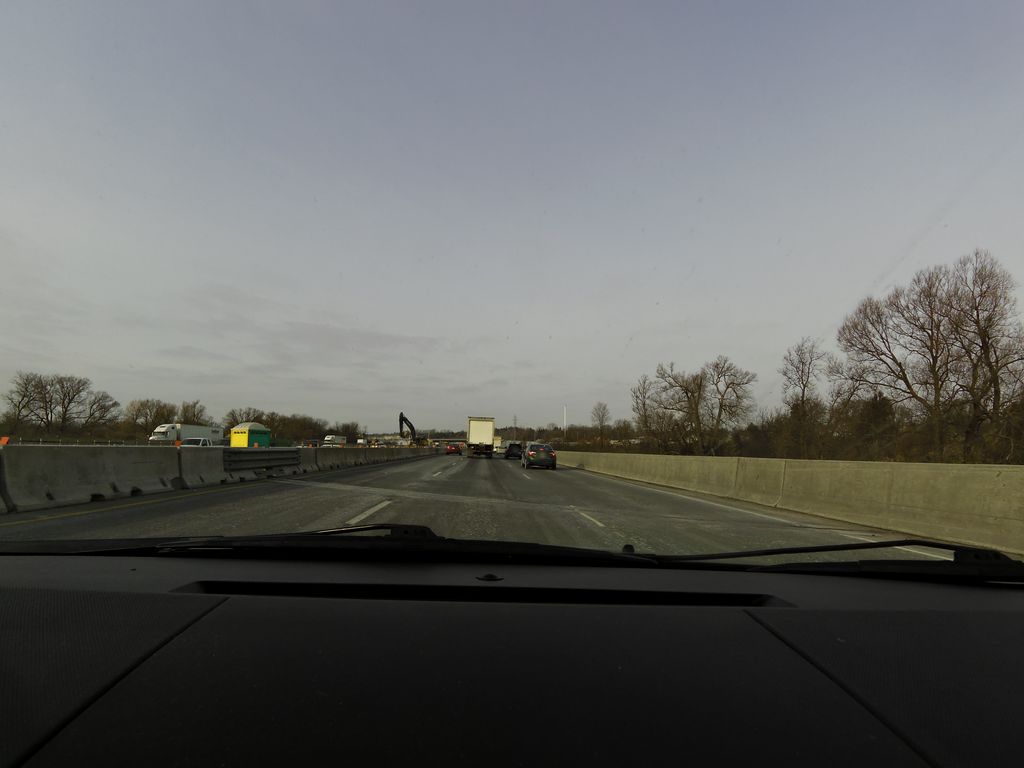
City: kitchener-waterloo